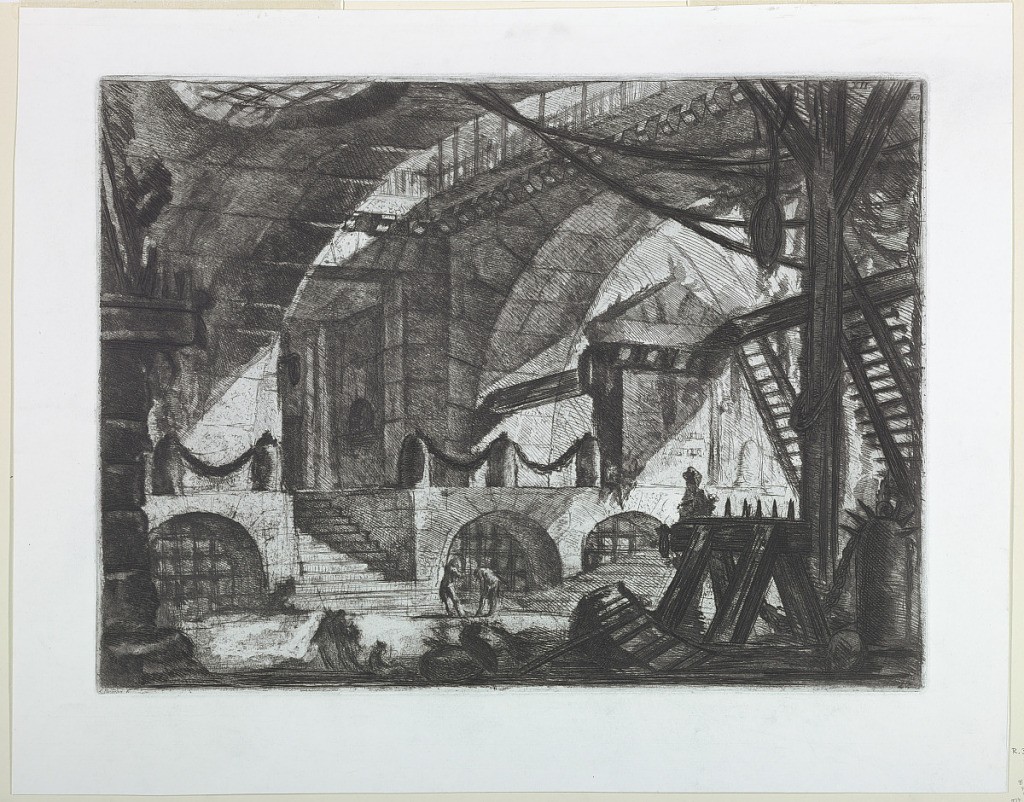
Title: Carceri Series, Plate XII
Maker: Giovanni Battista Piranesi, Italian, 1720–1778
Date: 1745
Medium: Etching
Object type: Print
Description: Horizontal rectangle. A low vaulted chamber, with torture instruments in the foreground and steps leading to a platform in the left background. Upper right, Calcografia number 360.